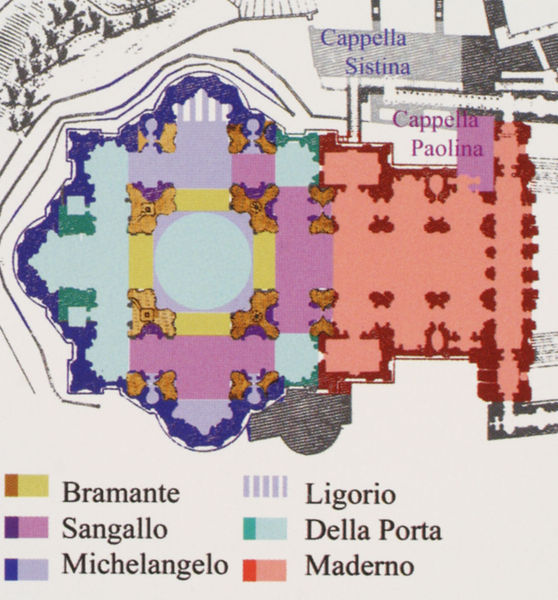
Titel: Petersdom in Rom (San Pietro)
Künstler: Donato Bramante
Standort: Rom, S. Pietro (EU - I - Latium)
Schlagwörter: blau, gelb, bunt, pfeiler, skizze, säule, säulen, zeichnung, gebäude, rot, kirche, farbig, italien, farben, farbe, lila, kuppel, papst, kirch, druck, künstler, entwurf, rom, blaugrün, kapelle, vatikan, plan, fresko, riss, grundriss, bramante, michelangelo, petersdom, vierung, teichnung, sixtinische kapelle, bramente, capella, sangallo, maderno, sixtinisch, cappella, epetersdom, sistina, sixitinische kapelle, ligorio, #della porta, sagallo